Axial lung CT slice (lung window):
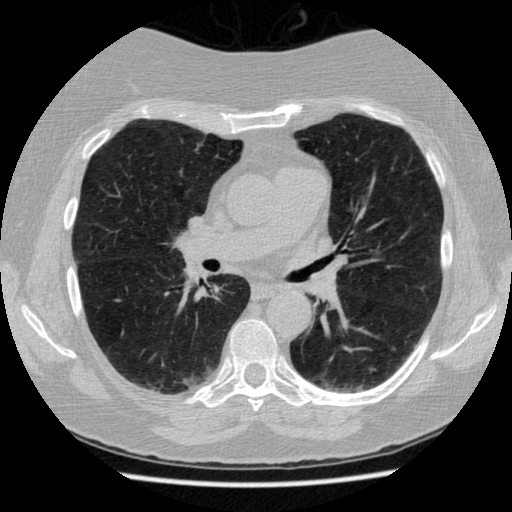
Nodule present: no